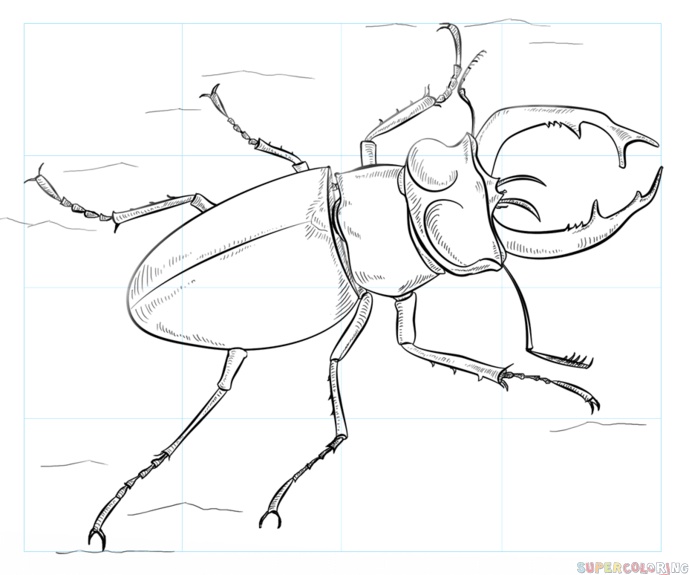
Label: weevil